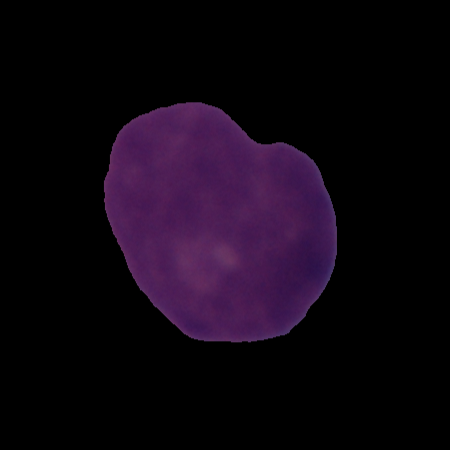
Label: cancer